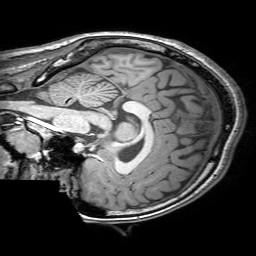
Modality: T1w
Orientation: sagittal
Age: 20
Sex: female
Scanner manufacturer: philips
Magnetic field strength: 3 T